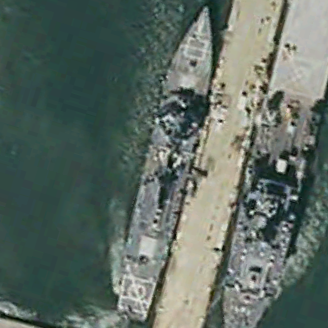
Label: destroyer